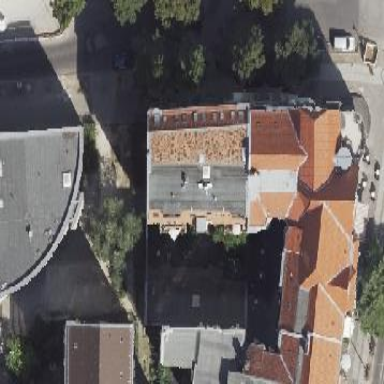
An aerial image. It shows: Building with apartments featuring unique double saltbox roof shape.